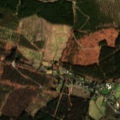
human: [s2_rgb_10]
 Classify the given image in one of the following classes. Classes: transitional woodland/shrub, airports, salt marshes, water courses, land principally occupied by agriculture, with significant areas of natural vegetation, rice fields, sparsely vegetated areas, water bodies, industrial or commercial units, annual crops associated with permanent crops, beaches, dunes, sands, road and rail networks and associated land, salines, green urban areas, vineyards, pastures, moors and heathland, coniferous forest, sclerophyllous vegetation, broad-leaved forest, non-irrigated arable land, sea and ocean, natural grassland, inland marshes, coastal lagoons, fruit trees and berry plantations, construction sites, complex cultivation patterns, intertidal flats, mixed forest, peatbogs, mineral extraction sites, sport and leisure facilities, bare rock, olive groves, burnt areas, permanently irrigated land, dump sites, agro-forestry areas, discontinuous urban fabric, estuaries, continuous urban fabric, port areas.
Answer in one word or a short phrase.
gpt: pastures, coniferous forest, moors and heathland, transitional woodland/shrub